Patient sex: M
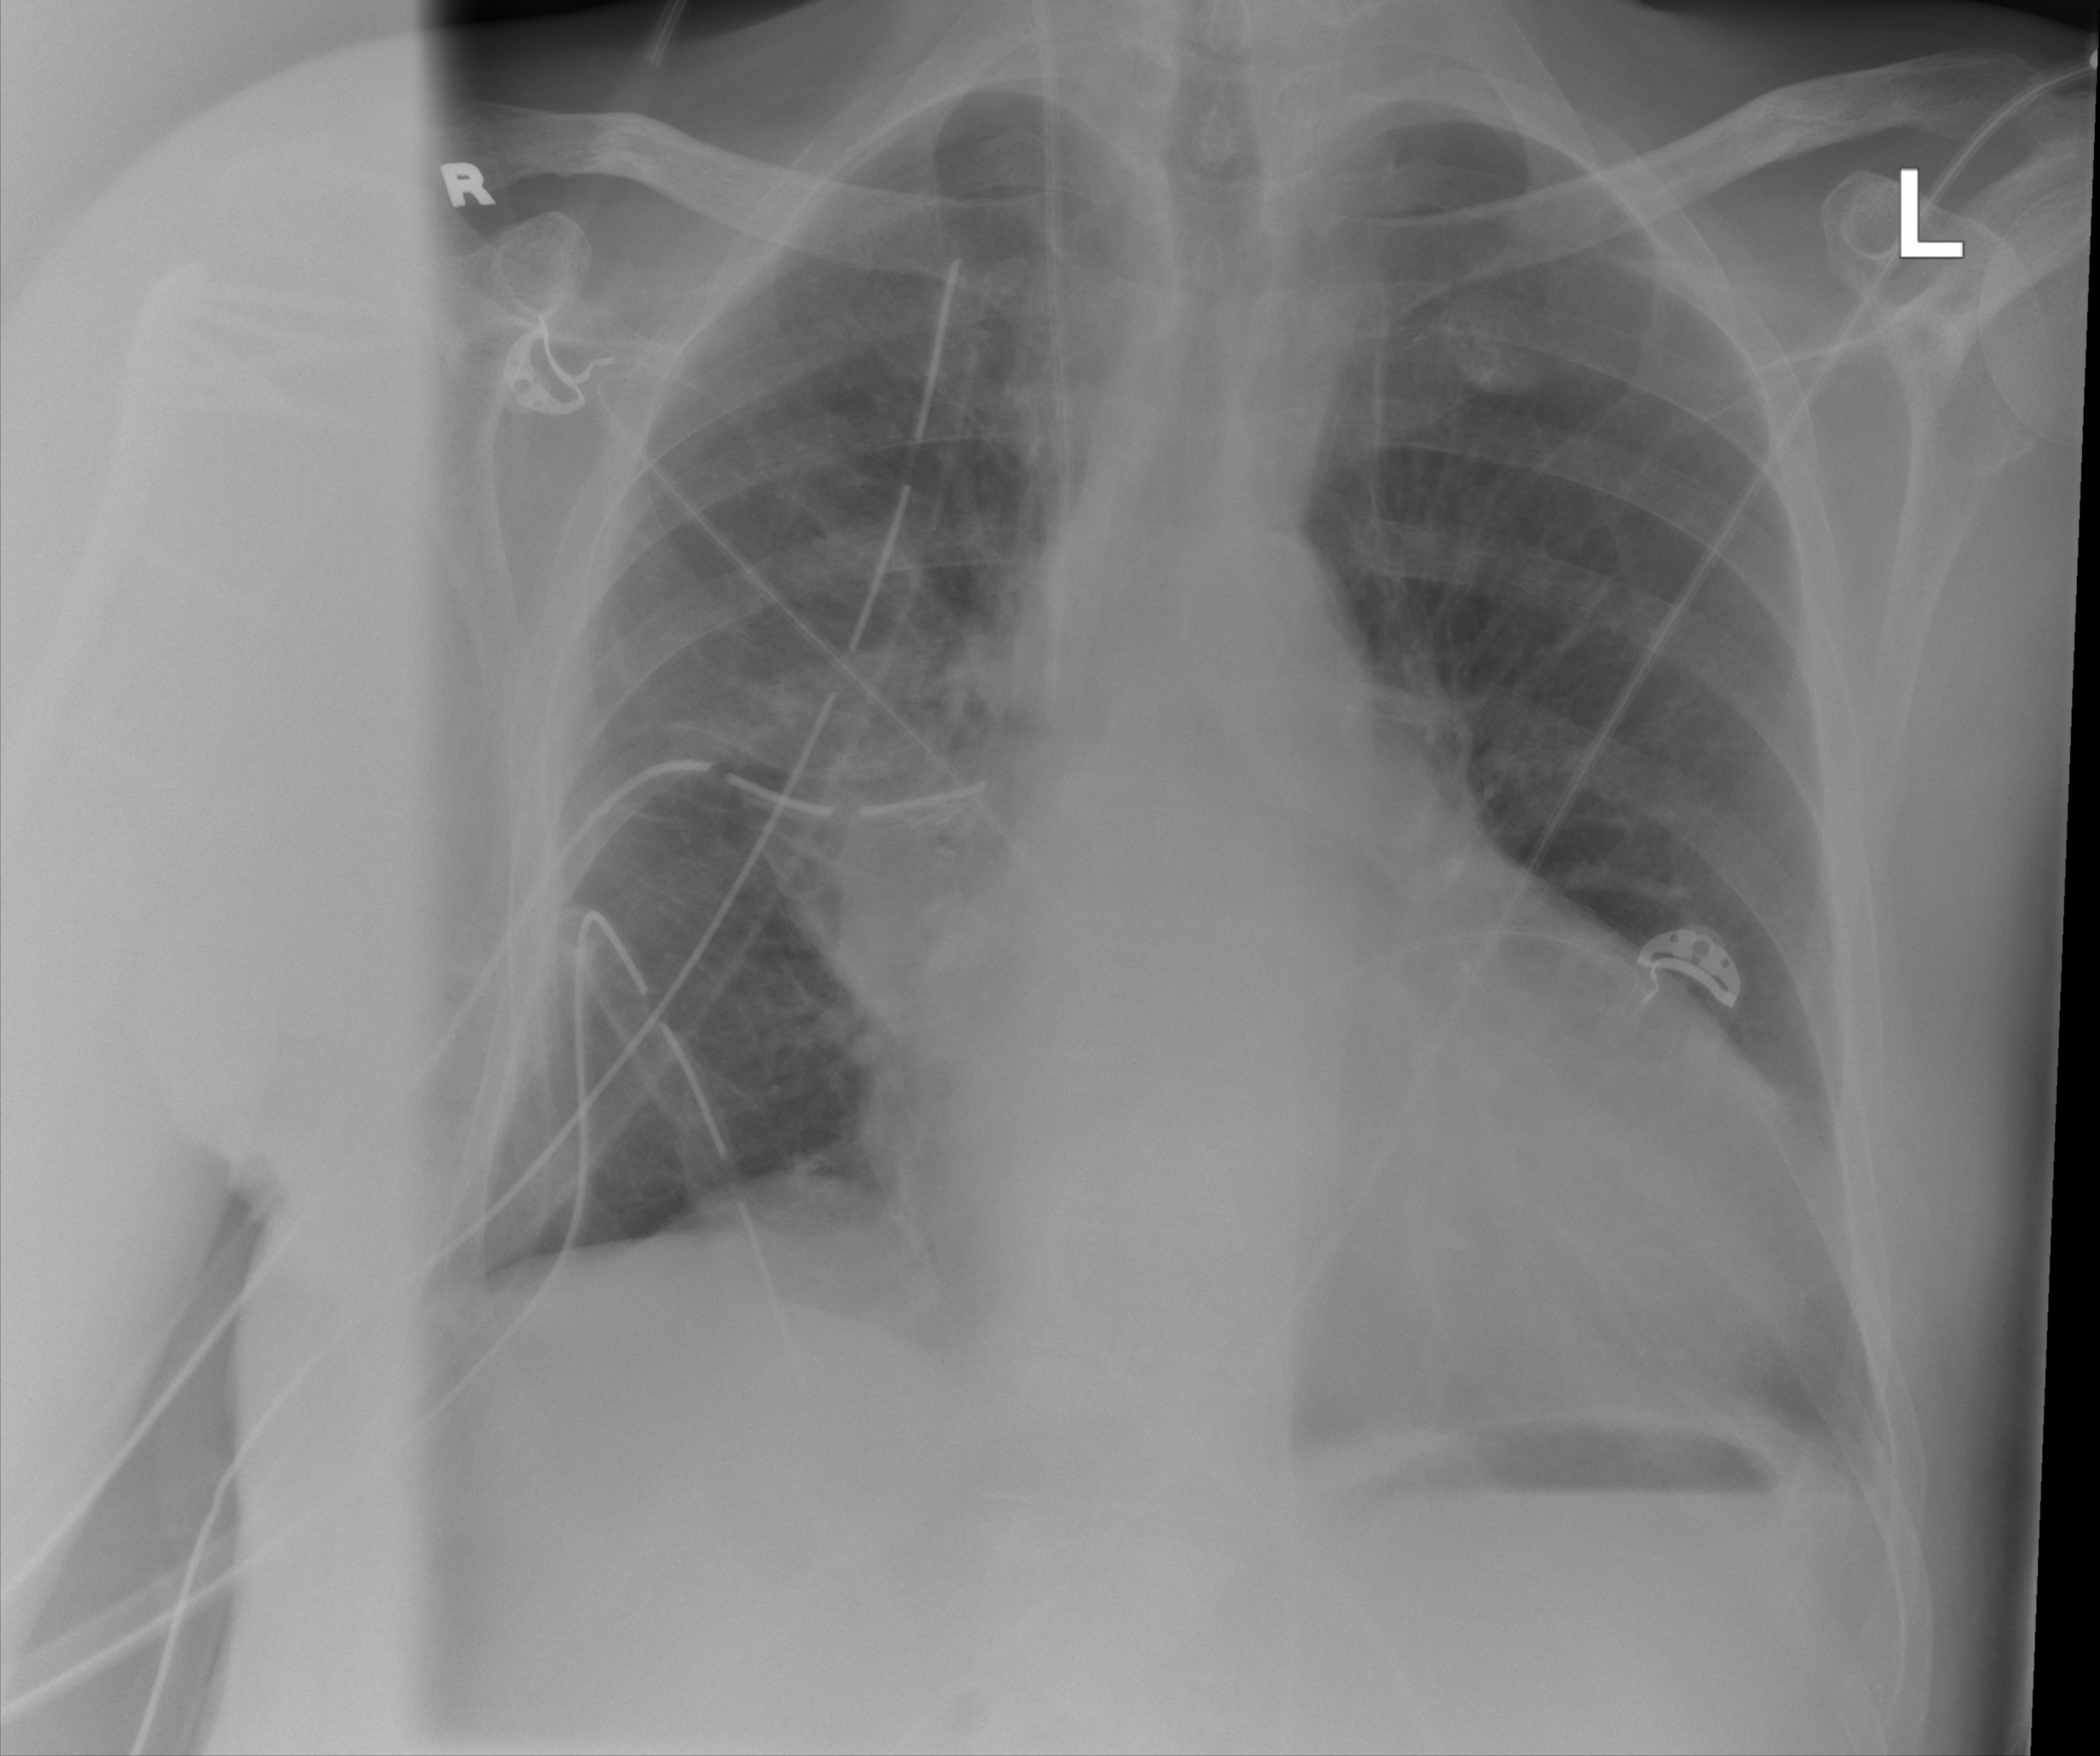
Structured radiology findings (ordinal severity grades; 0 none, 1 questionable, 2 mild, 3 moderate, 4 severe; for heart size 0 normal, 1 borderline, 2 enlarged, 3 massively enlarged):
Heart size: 2
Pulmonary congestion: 0
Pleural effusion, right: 1
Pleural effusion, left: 1
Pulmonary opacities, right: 0
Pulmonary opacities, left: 0
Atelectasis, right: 2
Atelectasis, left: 2